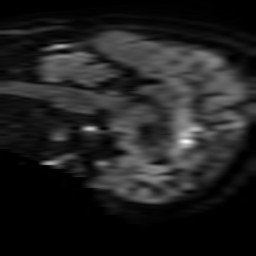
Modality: TRACE
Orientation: sagittal
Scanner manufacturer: philips
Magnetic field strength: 3 T
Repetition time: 3.79 s
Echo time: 0.06104 s